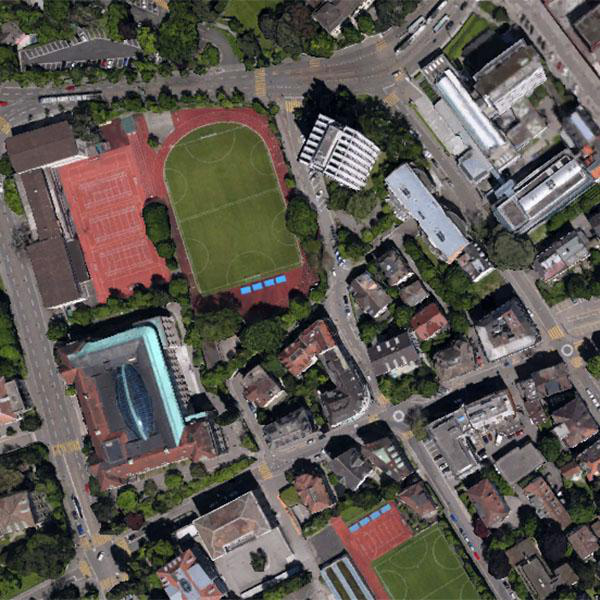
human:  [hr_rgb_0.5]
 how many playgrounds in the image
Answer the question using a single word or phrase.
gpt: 2